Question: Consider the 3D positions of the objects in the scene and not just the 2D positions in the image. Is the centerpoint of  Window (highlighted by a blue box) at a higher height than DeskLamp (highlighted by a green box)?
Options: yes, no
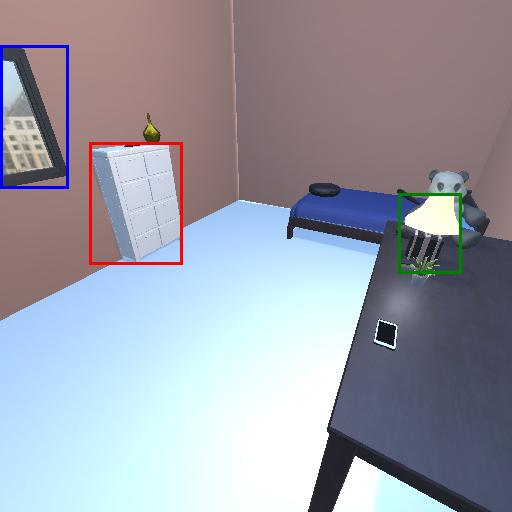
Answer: yes